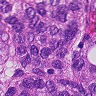
Metastatic tissue present: yes